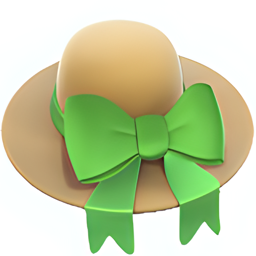
Name: womans hat
Emoji: 👒
Group: Objects
Sub-group: clothing